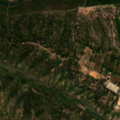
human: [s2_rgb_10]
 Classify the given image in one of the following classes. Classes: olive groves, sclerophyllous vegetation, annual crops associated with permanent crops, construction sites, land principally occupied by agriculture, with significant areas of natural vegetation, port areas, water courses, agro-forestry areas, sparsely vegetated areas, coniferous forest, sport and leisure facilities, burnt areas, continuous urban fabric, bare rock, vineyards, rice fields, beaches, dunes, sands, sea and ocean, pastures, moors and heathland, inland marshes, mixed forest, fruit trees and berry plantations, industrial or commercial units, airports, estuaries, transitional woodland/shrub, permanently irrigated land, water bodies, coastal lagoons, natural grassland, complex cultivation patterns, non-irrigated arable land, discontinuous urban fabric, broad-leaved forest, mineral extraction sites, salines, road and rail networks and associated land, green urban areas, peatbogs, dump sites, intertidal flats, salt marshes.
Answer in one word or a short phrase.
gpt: discontinuous urban fabric, non-irrigated arable land, annual crops associated with permanent crops, agro-forestry areas, broad-leaved forest, transitional woodland/shrub